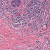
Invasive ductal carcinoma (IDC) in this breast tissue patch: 1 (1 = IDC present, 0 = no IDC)